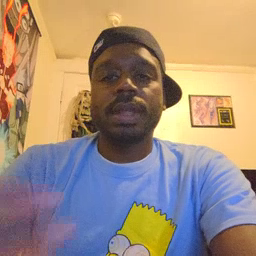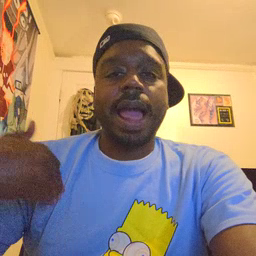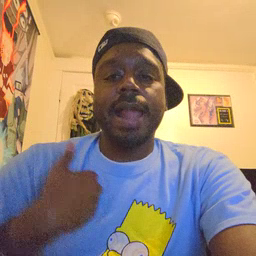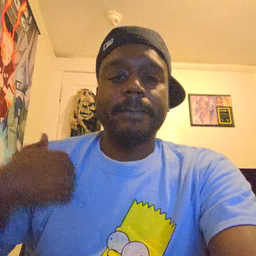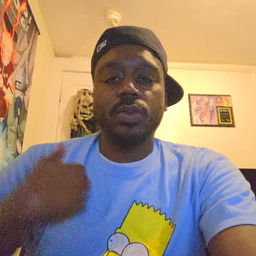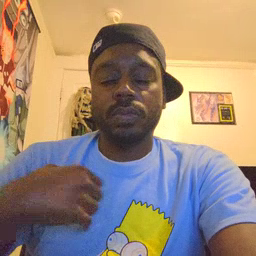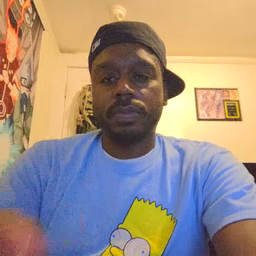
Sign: animal